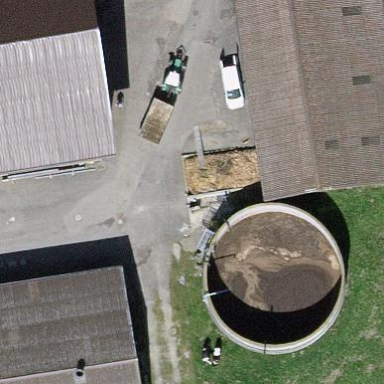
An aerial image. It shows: Storage tank building.